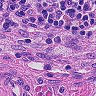
Metastatic tissue present: no